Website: slack
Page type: payment
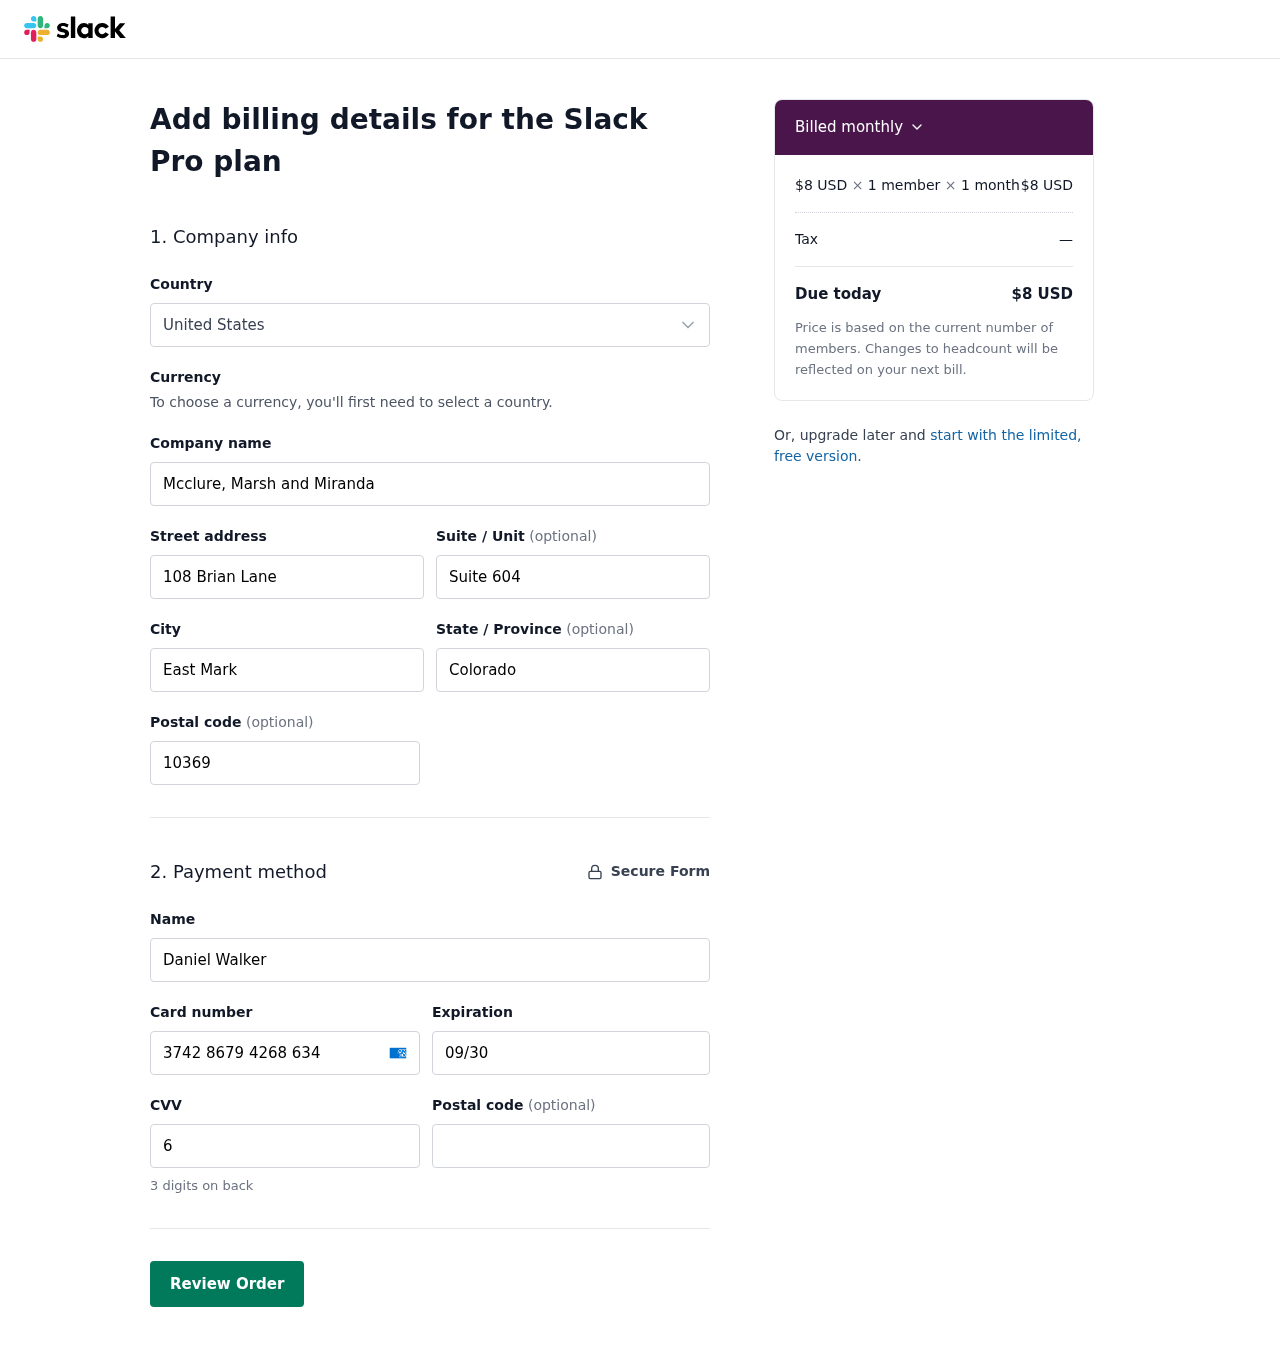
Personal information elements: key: PII_COUNTRY
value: United States
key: PII_COMPANY
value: Mcclure, Marsh and Miranda
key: PII_STREET
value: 108 Brian Lane
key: PII_STREET2
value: Suite 604
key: PII_CITY
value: East Mark
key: PII_STATE
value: Colorado
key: PII_POSTCODE
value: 10369
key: PII_FULLNAME
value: Daniel Walker
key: PII_CARD_NUMBER
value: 3742 8679 4268 634
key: PII_CARD_EXPIRY
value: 09/30
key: PII_CARD_CVV
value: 6786
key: PII_POSTCODE2
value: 14915
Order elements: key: ORDER_PRICE_PER_MEMBER
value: $8 USD
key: ORDER_NUM_MEMBERS
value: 1 member
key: ORDER_NUM_MONTHS
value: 1 month
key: ORDER_SUBTOTAL
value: $8 USD
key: ORDER_TAX
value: —
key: ORDER_TOTAL
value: $8 USD